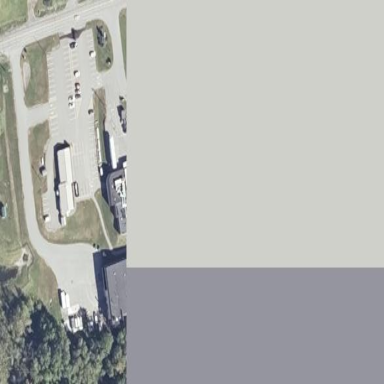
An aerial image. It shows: Healthcare facility identified as hospital.